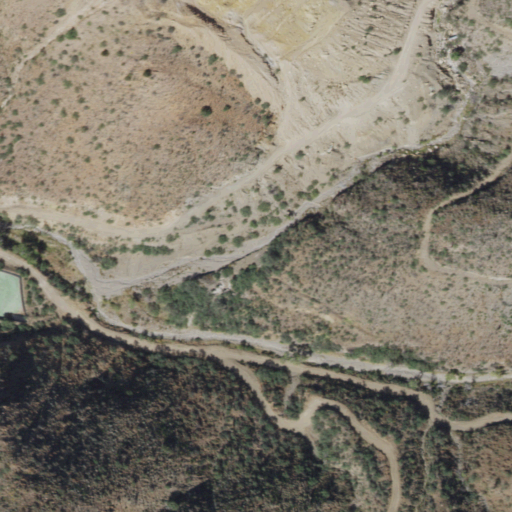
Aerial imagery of valley in Arizona named Saloon Canyon containing shrub and grassland